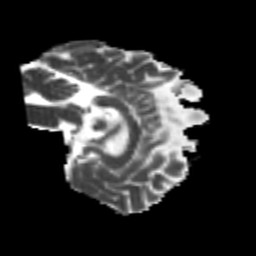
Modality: MD
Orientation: sagittal
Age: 21
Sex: male
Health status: healthy
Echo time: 0.074 s